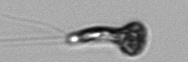
Label: Euglena